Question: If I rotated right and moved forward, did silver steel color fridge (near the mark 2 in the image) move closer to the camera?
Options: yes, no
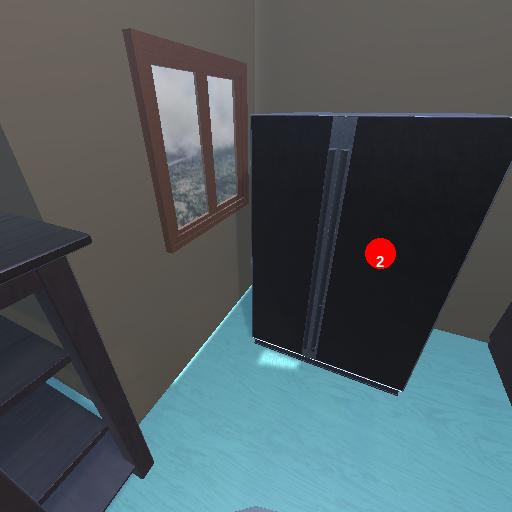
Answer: yes